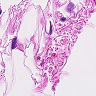
Metastatic tissue present: no